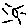
Label: sun